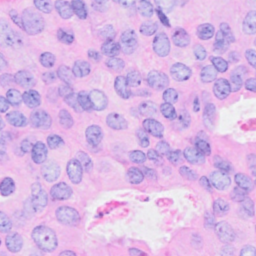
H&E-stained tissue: Breast